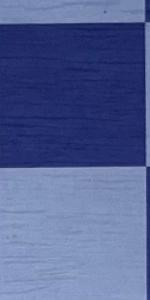
Label: Empty